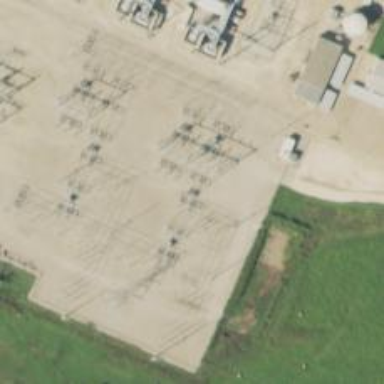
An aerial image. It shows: Switch for power supply.